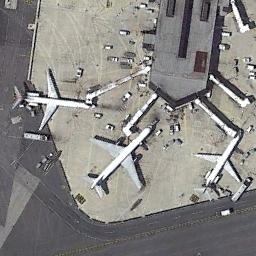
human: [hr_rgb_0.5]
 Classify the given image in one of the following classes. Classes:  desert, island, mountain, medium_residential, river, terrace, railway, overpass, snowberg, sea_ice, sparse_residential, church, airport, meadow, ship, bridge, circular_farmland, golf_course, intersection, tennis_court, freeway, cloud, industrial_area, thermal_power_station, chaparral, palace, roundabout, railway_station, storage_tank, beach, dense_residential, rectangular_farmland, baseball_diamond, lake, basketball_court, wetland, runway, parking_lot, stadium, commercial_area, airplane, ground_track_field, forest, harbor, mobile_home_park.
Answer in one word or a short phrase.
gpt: airplane